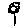
Label: flower